Question: I have been getting this error while trying to use DateTimePicker to insert the current date and time into a table. I tried using 'Date' and 'datetime' datatypes with SQL Server, but it seem not to fix this error.

'''
private void btnReport_Click(object sender, EventArgs e)
{
if (isFormValid())
{
DialogResult dialog = MessageBox.Show("Are You Sure You Want To Report this Driver?", "Confirmation", MessageBoxButtons.YesNo, MessageBoxIcon.Question);
if (dialog == DialogResult.Yes)
{
try
{
SqlCommand cmd = new SqlCommand("insert into reportinfo values('" + txtDriverName.Text + "','" + txtLPNO.Text + "','" + txtCODENO.Text + "''" + txtReason.Text + "','" + dateTimePicker1.Value.ToString()+ "');", sqlCon);
int temp = cmd.ExecuteNonQuery();
if (temp > 0)
{
MessageBox.Show("Cab Driver Successfully Reported", "Success", MessageBoxButtons.OK, MessageBoxIcon.Information);
}
else
{
MessageBox.Show("Couldn't Report Driver Please Check the current fields", "Warning", MessageBoxButtons.OK, MessageBoxIcon.Warning);
}
}
catch (Exception ex)
{
MessageBox.Show("Error inserting data" + ex, "Database Error", MessageBoxButtons.OK, MessageBoxIcon.Error);
}
txtDriverName.Clear();
txtLPNO.Clear();
txtCODENO.Clear();
this.OnLoad(e);
}
}
}
private bool isFormValid()
{
if (txtDriverName.Text.Trim() == string.Empty || txtLPNO.Text.Trim() == string.Empty)
{
MessageBox.Show("Please Fill All Required Fields", "Required Fields are Empty", MessageBoxButtons.OK, MessageBoxIcon.Error);
return false;
}
else
return true;
}
'''
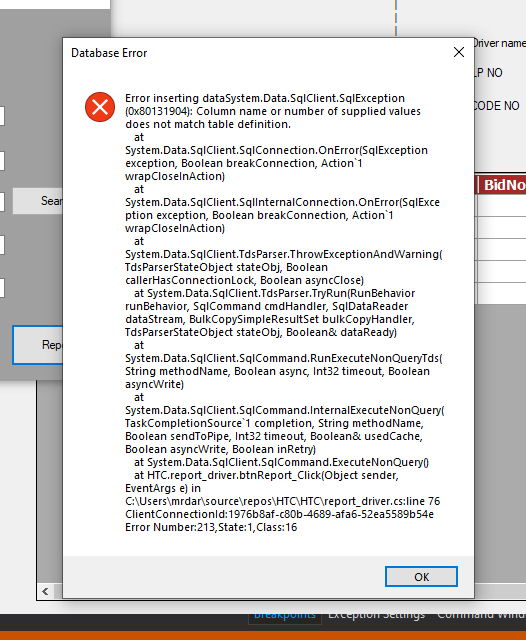
Answer: Please post the table structure for 'reportinfo'
As mentioned by @Squirrel, the columns don;t match. You are trying to insert into 5 columns:
'''
txtDriverName.Text + "','" + txtLPNO.Text + "','" + txtCODENO.Text + "''" + txtReason.Text + "','" + dateTimePicker1.Value.ToString()
'''
but obviously the number of columns in the table do NOT match this.
Also as mentioned, you need to parameterise the query to avoid SQL injection.